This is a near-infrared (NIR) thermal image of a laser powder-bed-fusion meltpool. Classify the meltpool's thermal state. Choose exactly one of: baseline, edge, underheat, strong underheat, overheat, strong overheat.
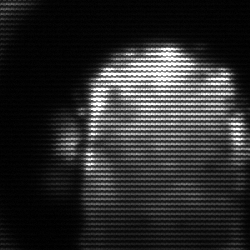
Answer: baseline